Question: Is it possible to change the names of NSTableView columns by double clicking on the columns headers? Any suggestions on the best way to do this.
I am trying:
1. Set the double action of the table view to call a custom method on the double click
2. Try and edit the NSTableHeaderCell instance by calling editWithFrame:inView:editor:delegate:event:.
I'm not entirely sure why this distorts the text, but when you double click the header it makes the text look like this, no field editor appears,

In the AppDelegate,
'''
-(void)awakeFromNib
{
...
[_tableView setDoubleAction:@selector(doubleClickInTableView:)];
...
}
-(void) doubleClickInTableView:(id)sender
{
NSInteger row = [_tableView clickedRow];
NSInteger column = [_tableView clickedColumn];
if(row == -1){
/* Want to edit the column header on double-click */
NSTableColumn *tableColumn = [[_tableView tableColumns] objectAtIndex:column];
NSTableHeaderView *headerView = [_tableView headerView];
NSTableHeaderCell *headerCell = [tableColumn headerCell];
NSRect cellFrame = [headerView headerRectOfColumn:column];
NSText * fieldEditor = [[headerView window] fieldEditor:YES forObject:nil];
[headerCell editWithFrame:cellFrame inView:headerView editor:fieldEditor delegate:headerCell event:nil];
}
}
'''
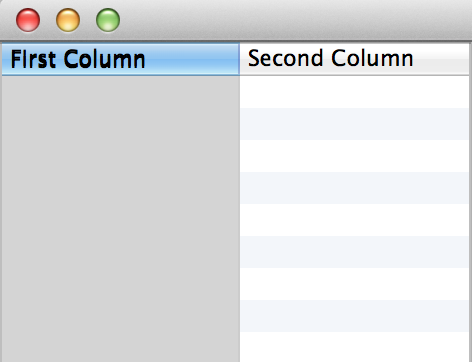
Answer: it seems doable
what you see in your screenshot is the window's field editor overlaying your cell's textfield
the editor has a transparent background so that's why it's messed up
so here's the deal :
you will need to have your own NSTableHeaderCell subclass to act as the field editor's delegate :
'''
@interface NBETableHeaderCell () <NSTextViewDelegate>
@end
@implementation NBETableHeaderCell
- (void)textDidEndEditing:(NSNotification *)notification
{
NSTextView *editor = notification.object;
// Update the title, kill the focus ring, end editing
[self setTitle:editor.string];
[self setHighlighted:NO];
[self endEditing:editor];
}
- (void)drawWithFrame:(NSRect)cellFrame inView:(NSView *)controlView
{
if([self isHighlighted])
{
[self drawFocusRingMaskWithFrame:cellFrame inView:controlView.superview];
}
[super drawWithFrame:cellFrame inView:controlView];
}
- (void)drawFocusRingMaskWithFrame:(NSRect)cellFrame inView:(NSView *)controlView
{
[controlView lockFocus];
NSSetFocusRingStyle(NSFocusRingOnly);
[[NSBezierPath bezierPathWithRect:cellFrame] fill];
[controlView unlockFocus];
}
@end
'''
in the app delegate's awakeFromNib don't forget to set the NSTableHeaderCell to !
'''
- (void)awakeFromNib
{
NSTableColumn *newCol = [[NSTableColumn alloc] initWithIdentifier:@"whatever"];
NBETableHeaderCell *hc = [[NBETableHeaderCell alloc] initTextCell:@"Default header text"];
[hc setEditable:YES];
[hc setUsesSingleLineMode:YES];
[hc setScrollable:NO];
[hc setLineBreakMode:NSLineBreakByTruncatingTail];
[newCol setHeaderCell:hc];
[self.tableView addTableColumn:newCol];
[self.tableView setDoubleAction:@selector(doubleClickInTableView:)];
}
'''
for the rest, you were nearly there
calling selectWithFrame, we customize the editor to have a nice white opaque background,
so that we don't see the textview beneath it
as for the focus ring : it is the cell's job,
we just set the cell in highlighted state so it knows it has to draw the ring now
'''
- (void)doubleClickInTableView:(id)sender
{
NSInteger row = [_tableView clickedRow];
NSInteger column = [_tableView clickedColumn];
if(row == -1&& column >= 0)
{
NSTableColumn *tableColumn = [[_tableView tableColumns] objectAtIndex:column];
NSTableHeaderView *headerView = [_tableView headerView];
NBETableHeaderCell *headerCell = [tableColumn headerCell];
// cellEditor is basically a unique NSTextView shared by the window
// that adjusts its style to the field calling him
// it stands above the text field's view giving the illusion that you are editing it
// and if it has no background you will see the editor's NSTextView overlaying the TextField
// wich is why you have that nasty bold text effect in your screenshot
id cellEditor = [self.window fieldEditor:YES forObject:self.tableView];
[headerCell setHighlighted:YES];
[headerCell selectWithFrame:[headerView headerRectOfColumn:column]
inView:headerView
editor:cellEditor
delegate:headerCell
start:0
length:headerCell.stringValue.length];
[cellEditor setBackgroundColor:[NSColor whiteColor]];
[cellEditor setDrawsBackground:YES];
}
}
'''
some more info about the field editor here : <URL>
the only thing missing now to make it complete is that the field editor's frame won't update if you resize the cell while editing...